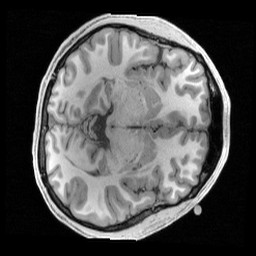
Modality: T1w
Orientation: axial
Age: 18
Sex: male
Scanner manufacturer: siemens
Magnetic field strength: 3 T
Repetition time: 2.4 s
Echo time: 0.00231 s